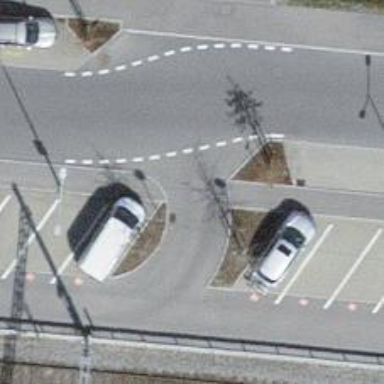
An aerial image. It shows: Road serving as parking aisle.